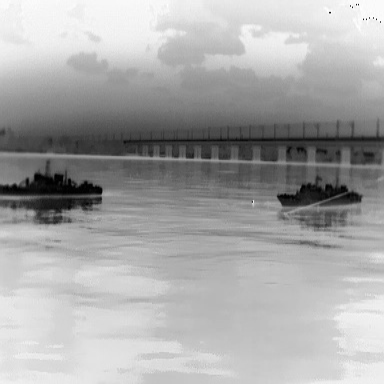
There are two warships in the infrared image.